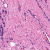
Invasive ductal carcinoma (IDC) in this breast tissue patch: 0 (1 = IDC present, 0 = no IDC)